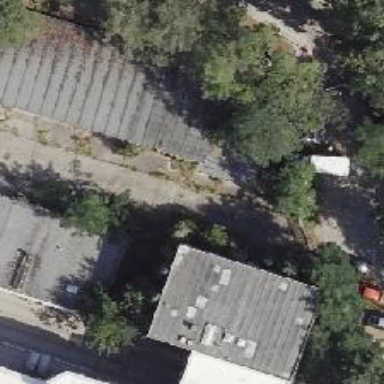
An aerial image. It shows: Group of garages.